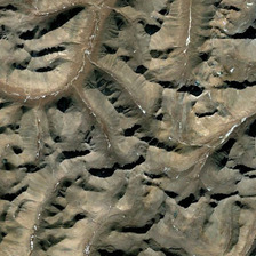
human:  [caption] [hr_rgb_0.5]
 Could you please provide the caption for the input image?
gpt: this mountain is yellow and smooth .

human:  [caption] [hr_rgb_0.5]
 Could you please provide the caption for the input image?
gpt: this mountain is yellow and smooth .

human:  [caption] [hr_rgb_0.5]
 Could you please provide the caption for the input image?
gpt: this mountain is yellow and smooth .

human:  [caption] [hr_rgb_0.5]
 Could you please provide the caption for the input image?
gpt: a towering mountain covered with snow.

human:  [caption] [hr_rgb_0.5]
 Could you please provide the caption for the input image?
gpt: this mountain is yellow and smooth .